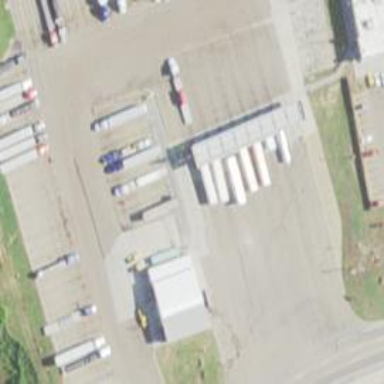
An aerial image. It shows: Weighbridge facility.